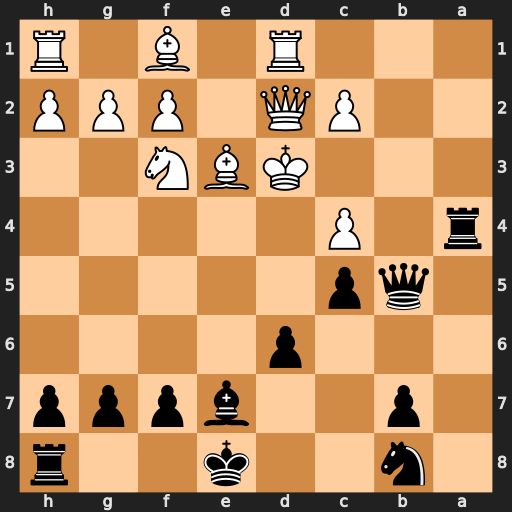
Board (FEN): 1n2k2r/1p2bppp/3p4/1qp5/r1P5/3KBN2/2PQ1PPP/3R1B1R
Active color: b
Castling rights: k
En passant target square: -
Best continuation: Qxc4#